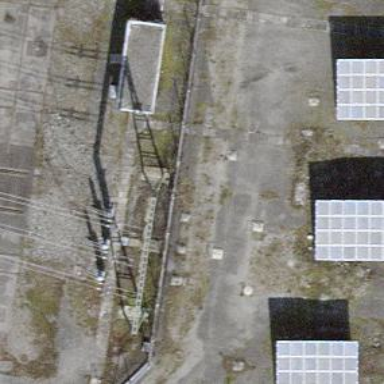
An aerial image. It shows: Insulator used in power systems.